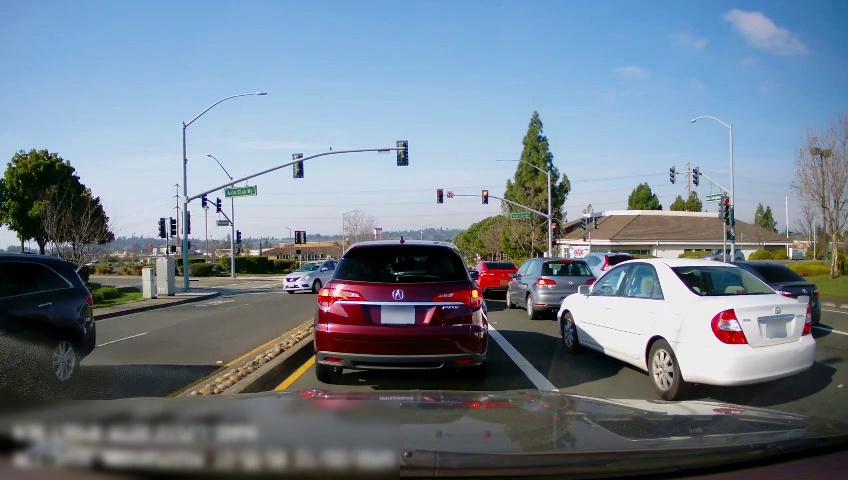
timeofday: Day
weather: Sunny
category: Drivable Space
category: Drivable Space
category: Vehicles | Car
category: Vehicles | SUV
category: Vehicles | SUV
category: Vehicles | Car
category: Vehicles | Car
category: Vehicles | Car
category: Vehicles | SUV
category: Vehicles | Car
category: Vehicles | Car
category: Lanes | Current Lane
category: Lanes | Current Lane
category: Lanes | Current Lane
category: Lanes | Alternate Lane
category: Lanes | Opposite Lane
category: Traffic | Signs
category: Traffic | Signs
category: Traffic | Signs
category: Traffic | Signs
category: Traffic | Lights
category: Traffic | Lights
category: Traffic | Lights
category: Traffic | Lights
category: Traffic | Lights
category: Traffic | Lights
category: Traffic | Lights
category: Traffic | Lights
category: Traffic | Lights
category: Traffic | Lights
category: Traffic | Lights
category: Traffic | Lights
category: Traffic | Lights
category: Traffic | Lights
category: Traffic | Lights